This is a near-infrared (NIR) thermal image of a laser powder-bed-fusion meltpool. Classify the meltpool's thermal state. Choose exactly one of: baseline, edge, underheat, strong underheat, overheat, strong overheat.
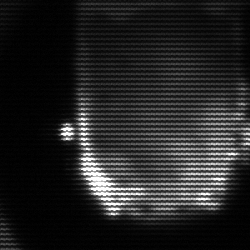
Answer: baseline